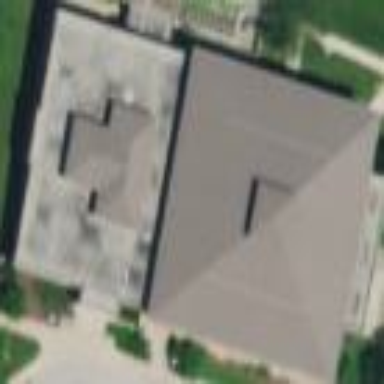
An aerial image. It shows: Building that houses fitness center specializing in athletics.